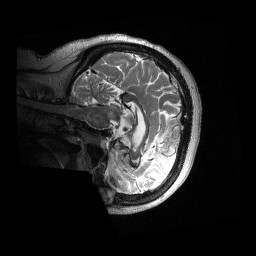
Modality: T2w
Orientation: sagittal
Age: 51
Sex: female
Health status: ill
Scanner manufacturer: siemens
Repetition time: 3.2 s